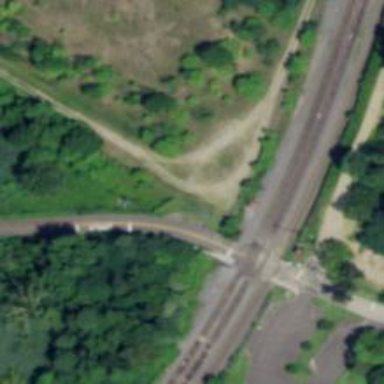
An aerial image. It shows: Level crossing along the railway.